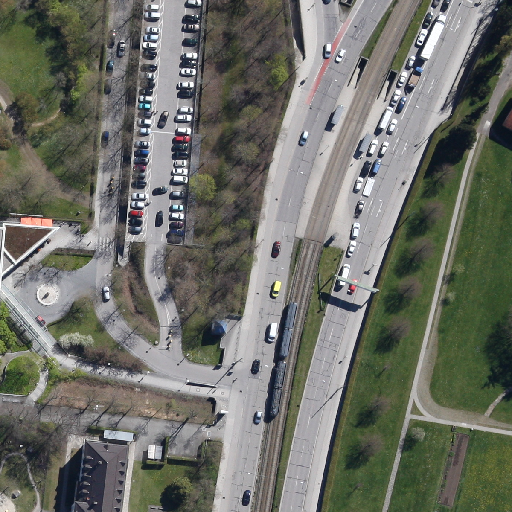
Referring expression: car